Question: Please help me! I create a interesting page and wanna transport my div's (or ul>li objects) in another field, is located in a different location on the screen, if they do not have enough space.

and there is my code:
'''
<div id="container1">
<div id="block"></div>
<div id="block"></div>
<div id="block"></div>
<div id="block"></div>
<div id="block"></div>
</div>
<!-- other content -->
<div id="container2">
<!-- need #block4,5 there -->
</div>
'''
see JsFiddle: 'http://jsfiddle.net/GAZS4/'
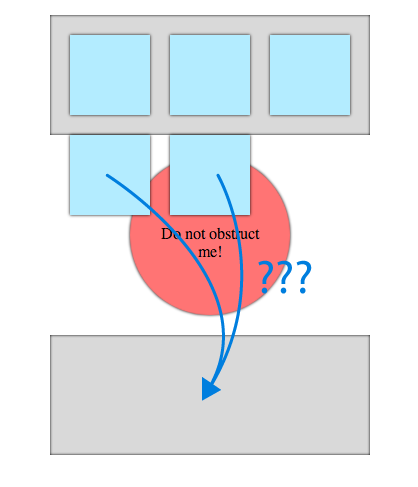
Answer: you can use from jQuery.appendTo method
check this fiddle:
'''
<URL>
'''